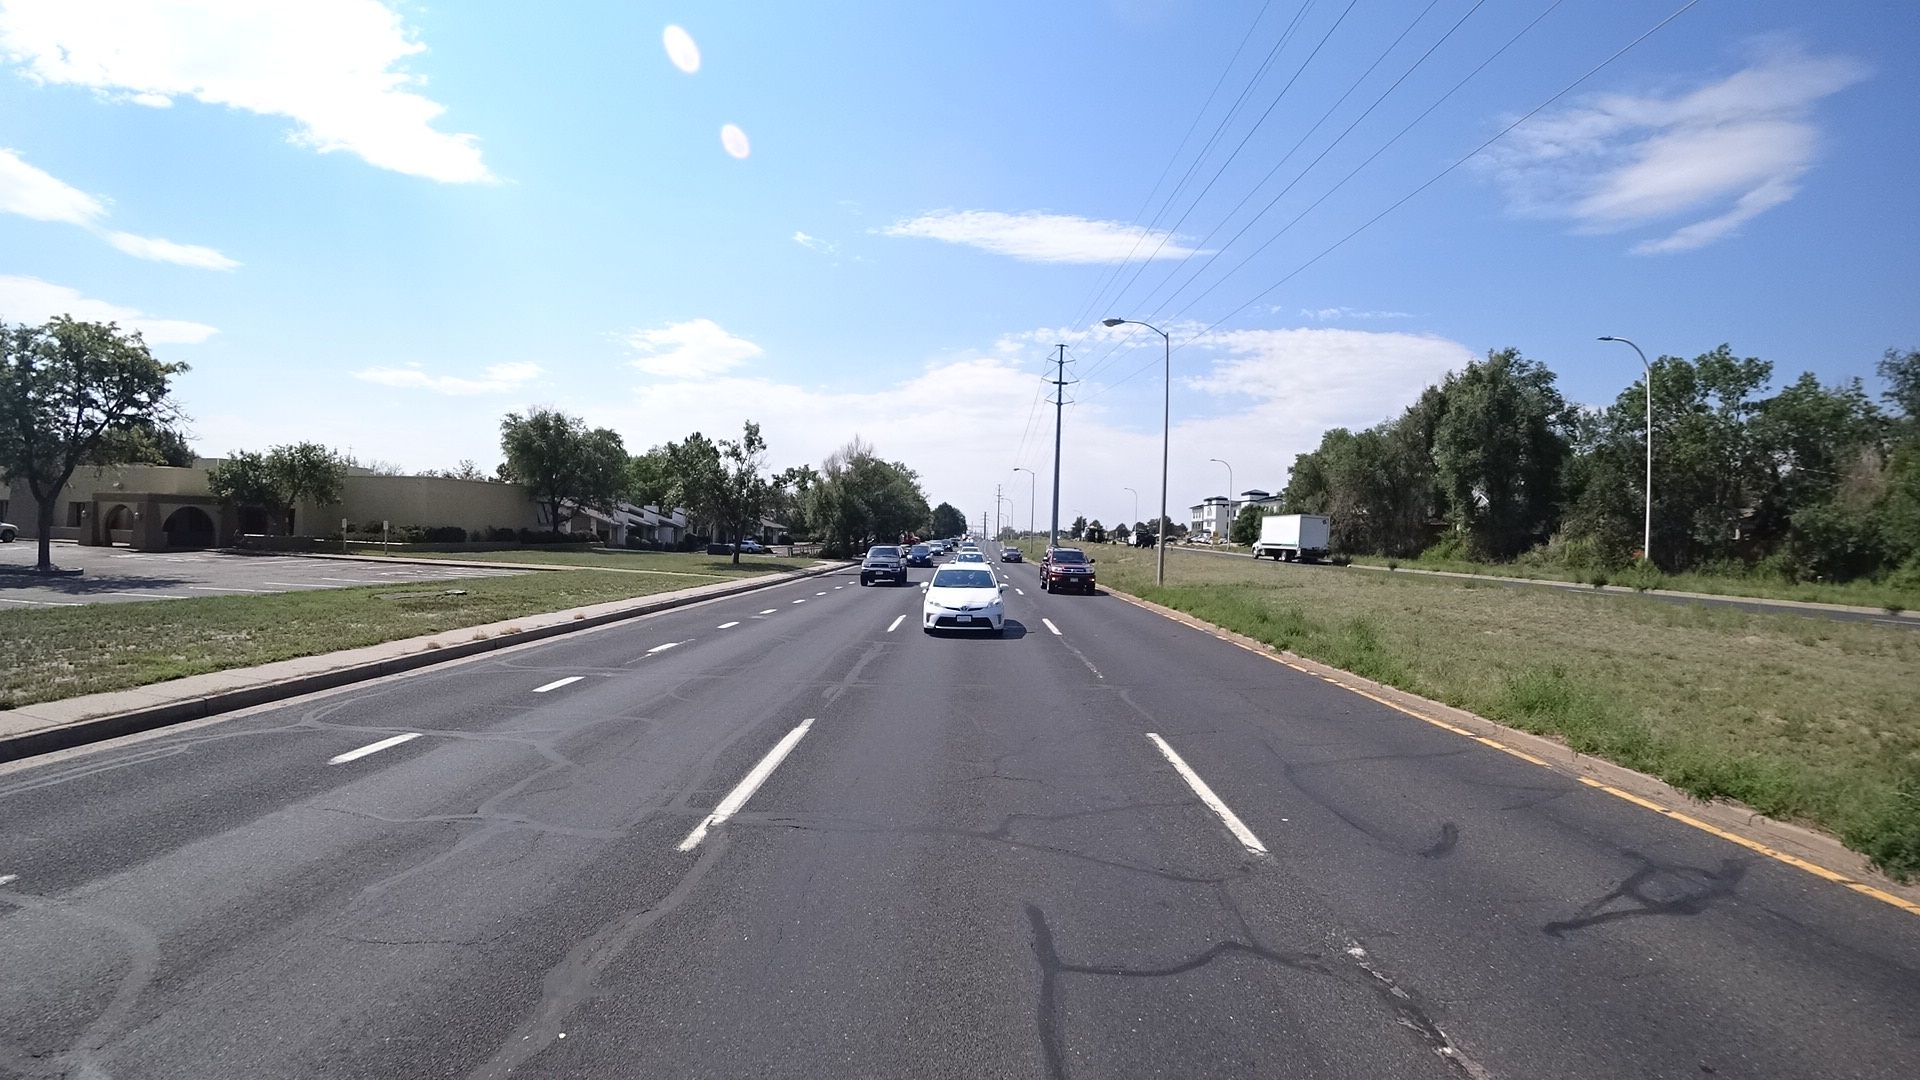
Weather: clear
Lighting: day
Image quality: good
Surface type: cycling surface
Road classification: primary
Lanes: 3.0
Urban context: urban centre
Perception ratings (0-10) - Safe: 4.4, Lively: 1.82, Beautiful: 6.14, Boring: 3.61, Depressing: 6.04, Wealthy: 2.34